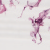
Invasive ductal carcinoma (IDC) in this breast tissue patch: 0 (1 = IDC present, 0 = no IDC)